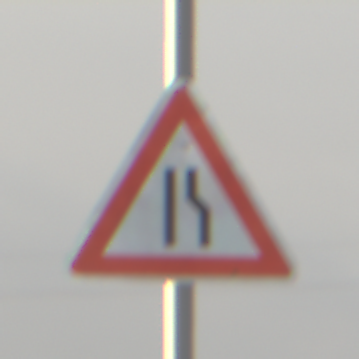
Verkehrszeichen: EinseitigVerengteFahrbahnRechts
Umgebung: Outdoor, Nature
Tageszeit: MorningAfternoon
Wetter: Overcast
Licht: Natural
Jahreszeit: Winter
Kontrast: LowContrast